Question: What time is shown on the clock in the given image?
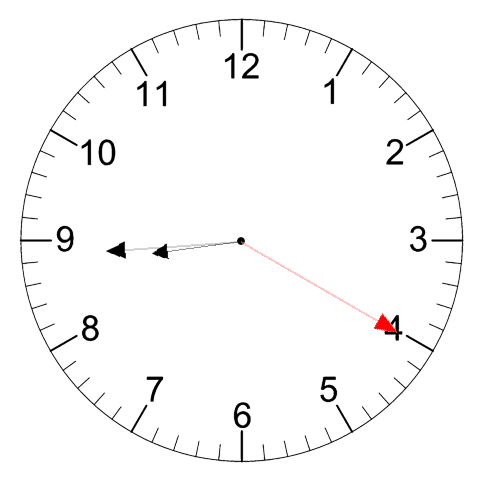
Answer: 08:44:20